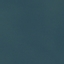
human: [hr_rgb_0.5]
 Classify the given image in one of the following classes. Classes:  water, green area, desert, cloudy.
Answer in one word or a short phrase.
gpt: water